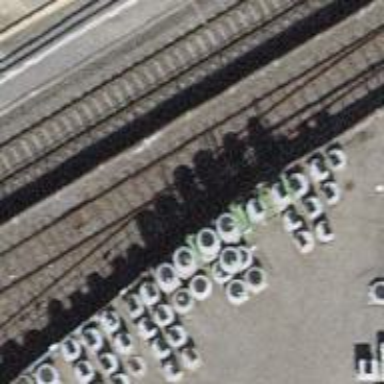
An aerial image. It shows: Railway spur service.